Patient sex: F
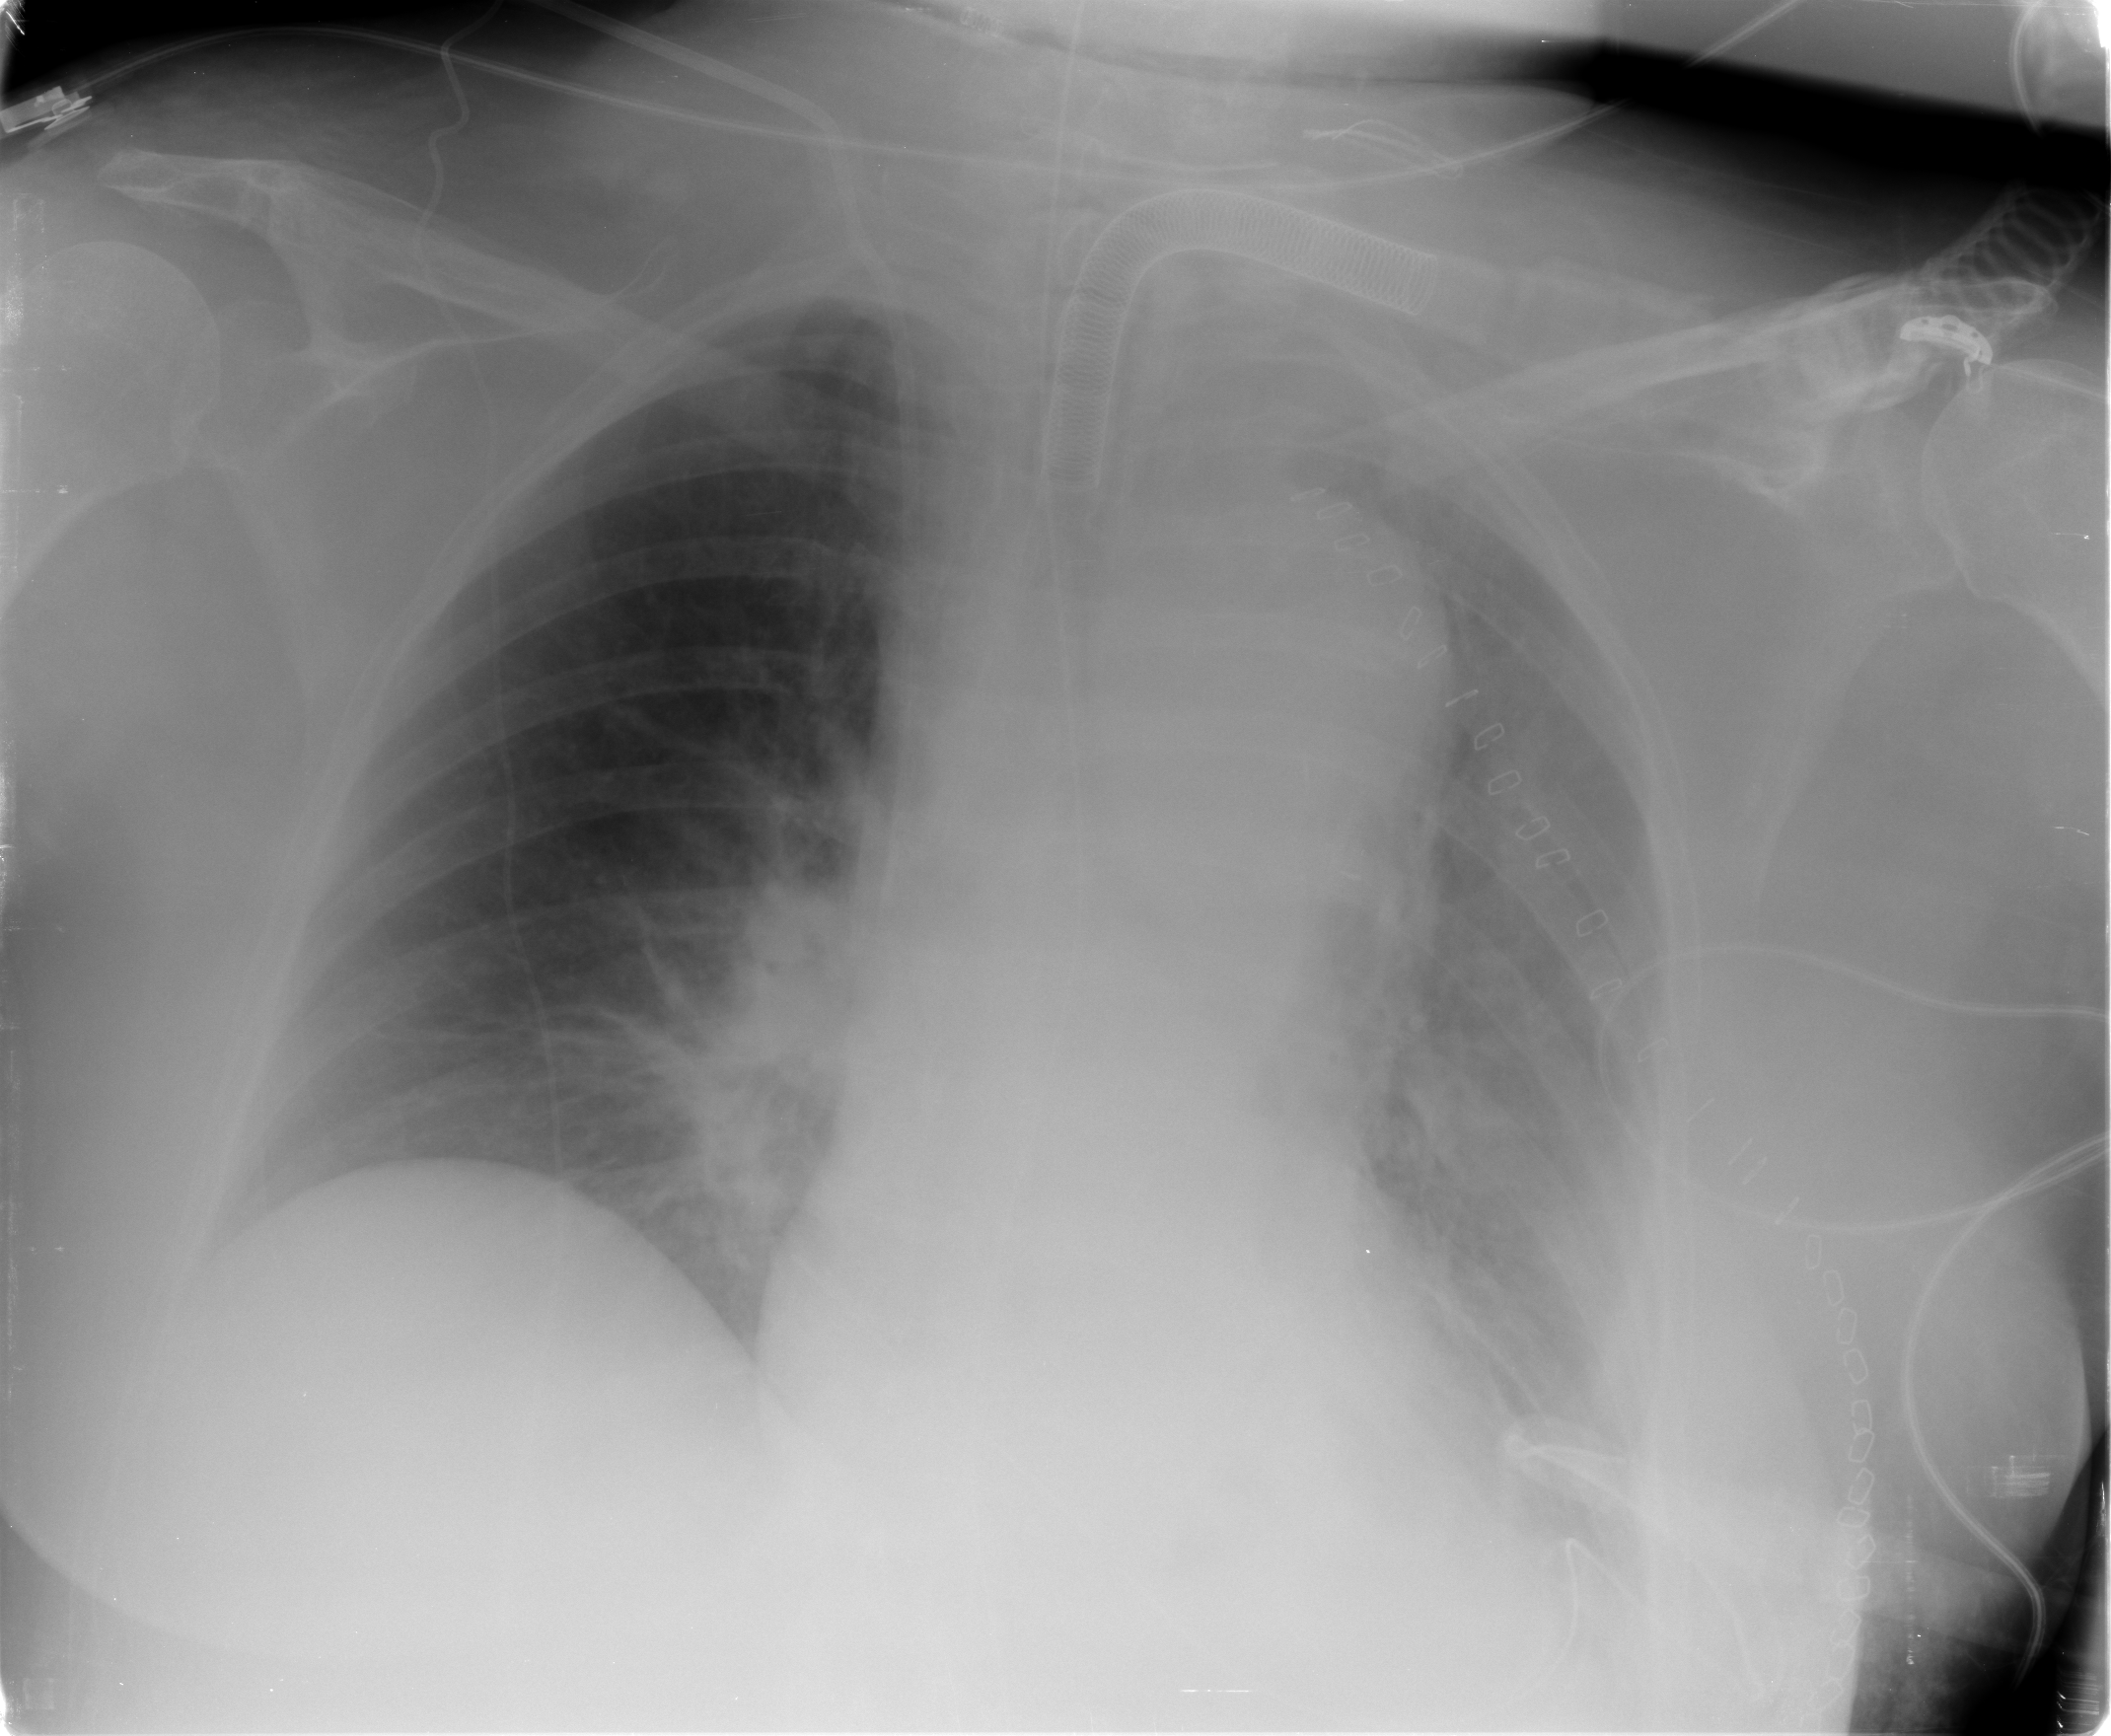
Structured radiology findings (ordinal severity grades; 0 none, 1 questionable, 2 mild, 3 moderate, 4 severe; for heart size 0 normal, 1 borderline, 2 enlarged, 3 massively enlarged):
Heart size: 0
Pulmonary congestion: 0
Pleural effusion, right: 0
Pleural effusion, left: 3
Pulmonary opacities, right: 0
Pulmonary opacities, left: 2
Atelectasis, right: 0
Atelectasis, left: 3